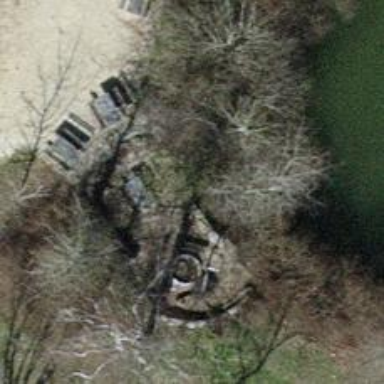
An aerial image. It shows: Picnic table located in leisure land area.